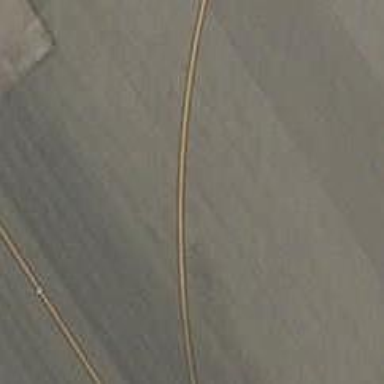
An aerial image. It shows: Image of taxiway at airport.